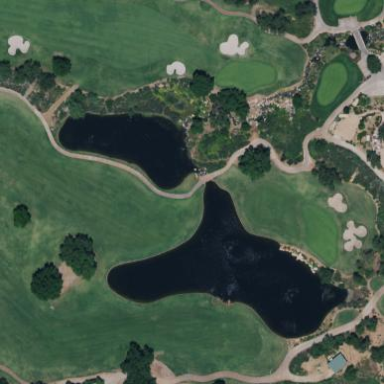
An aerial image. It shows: Water hazard in golf course. The hazard is natural water feature.